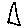
Label: triangle